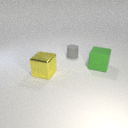
large green rubber cube behind large yellow metal cube